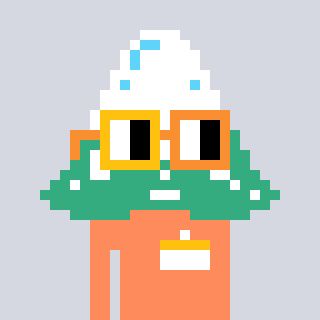
a pixel art character with square yellow and orange glasses, a snowy mountain-shaped head and a peachy-colored body on a cool background